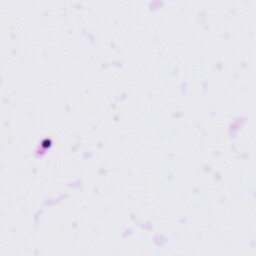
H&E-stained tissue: Tonsil